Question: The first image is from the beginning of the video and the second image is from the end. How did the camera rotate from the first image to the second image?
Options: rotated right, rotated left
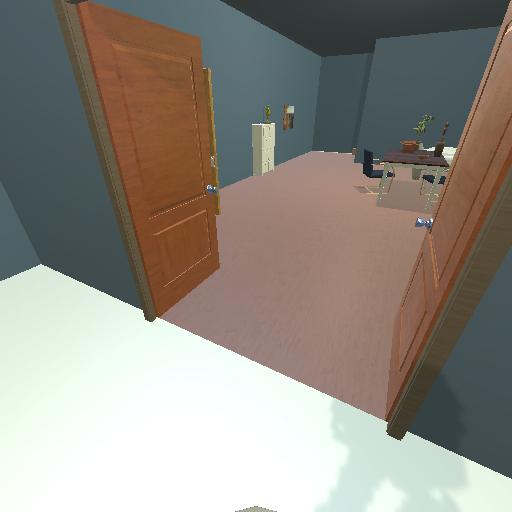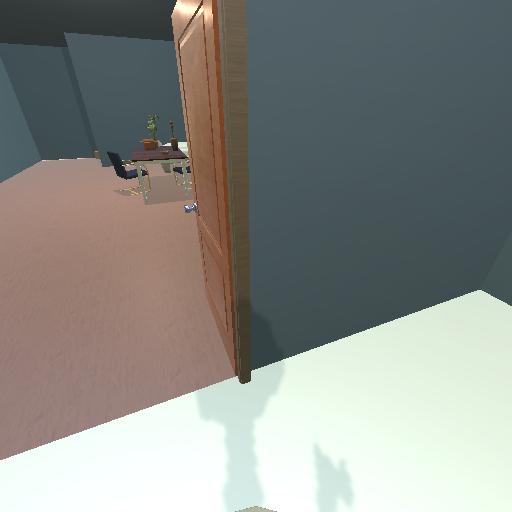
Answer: rotated right